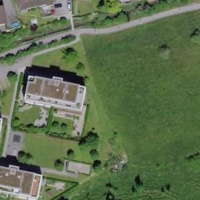
EUNIS habitat code: 53
Species observed at this site:
Dipsacus fullonum
Tussilago farfara